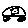
Label: car